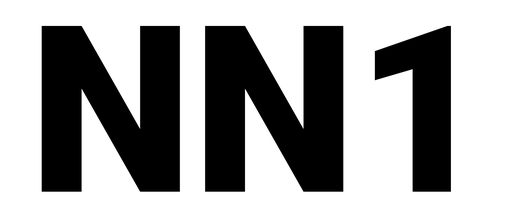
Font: Roboto_Black